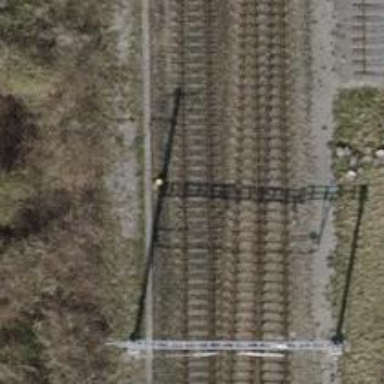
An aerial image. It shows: Railway track with contact lines for electrification.